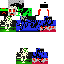
A female skeleton skin with dark skin, wearing brown helmet dressed in a blue hoodie and red pants, featuring a closed mouth.